Question: I have a table with rows and columns like this
'''
row1 1 2 3
row2 4
row3 5 6
'''
And this squence is repeated n number of times, this is shopping cart table for a single item.
I need to display the same table on the next page as summary of cart contents with all fields for a product on a single line in a table like this:
'''
row1 2 3 4 5 6
'''
So all fields need to be on one line and for 2nd item in cart on second line and so on.., first column (td) which is an img is to be removed, 4th, 5th and 6th one are input text fields, need to be converted to text label and on the same line as other fields of the item. I know I can get table contents with something like this: '$( "#id_of_table_clone" ).html( $( "#table_cart" ).html() );'
How do I go about customizing the row structure to add the columns with content from rows below?
Adding image of cart contents with 2 items, I want the 'business justification', 'start date' and 'end date' as columns headers and their contents as row content values all in one row with role and description.

this is the html for the cart table
'''
<table id="table_rolecart"class="table sortable" cellspacing="0" width="100%">
<thead>
<tr>
<th class="sorting" style="width: 5%" scope="col">
off
</th>
<th scope="col" style="width: 40%">
<span class="column-sort" >
<a href="#" title="Sort up" class="sort-up"></a>
<a href="#" title="Sort down" class="sort-down"></a>
</span>
Role
</th>
<th scope="col" style="width: 55%">
<span class="column-sort" >
<a href="#" title="Sort up" class="sort-up"></a>
<a href="#" title="Sort down" class="sort-down"></a>
</span>
Description
</th>
</tr>
</thead>
<tbody>
</tbody>
</table>
'''
And I inserts tbody items intothis table like externally from another table like this
'''
$("#table_newrole img.move-row").live("click", function() {
var tr = $(this).closest("tr").remove().clone();
tr.find("img.move-row")
.attr("src", "/gra/images/icons/fugue/cross-circle.png")
.attr("alt", "Remove");
$("#table_rolecart tbody").append(tr);
$("#table_rolecart tbody").append('<tr style="color:black"><td colspan="3">Business Justification: &nbsp;<input type="text" name="ar_businessjust" value="" id="ar_businessjust"></td></tr><tr style="color:black"><td colspan="2">Start Date: <input type="text" style="width:70px" name="ar_startdate" value="" id="ar_startdate"> </td><td colspan="1">End Date: <input type="text" style="width:70px" name="ar_enddate" value="" id="ar_enddate"></td></tr><tr style="height:8px"></tr>');
});
'''
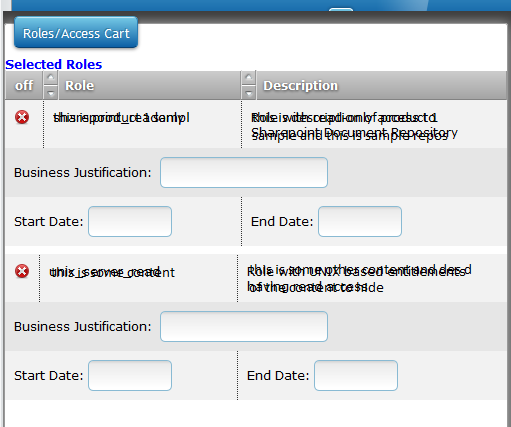
Answer: Well try the following, it creates table as you require:
TRY HERE: <URL>
'''
<html>
<head>
<script type="text/javascript" src="script/jquery-1.6.2.min.js"></script>
</head>
<body>
<table id="table_rolecart" class="table sortable" cellspacing="0" width="70%" border="1">
<thead>
<tr>
<th class="sorting" style="width: 5%" scope="col">off</th>
<th scope="col" style="width: 40%">
<span class="column-sort">
<a href="#" title="Sort up" class="sort-up"></a>
<a href="#" title="Sort down" class="sort-down"></a>
</span>Role</th>
<th scope="col" style="width: 55%">
<span class="column-sort">
<a href="#" title="Sort up" class="sort-up"></a>
<a href="#" title="Sort down" class="sort-down"></a>
</span>Description</th>
</tr>
</thead>
<tbody>
<tr style="color:black">
<td>X</td><td>Role 1</td><td>Description 1</td>
</tr>
<tr style="color:black">
<td colspan="3">Business Justification: &nbsp;<input type="text" name="ar_businessjust" value="business 1" id="ar_businessjust"></td>
</tr>
<tr style="color:black">
<td colspan="2">Start Date: <input type="text" style="width:70px" name="ar_startdate" value="sd1" id="ar_startdate"> </td>
<td colspan="1">End Date: <input type="text" style="width:70px" name="ar_enddate" value="ed1" id="ar_enddate"></td>
</tr>
<tr style="color:black">
<td>X</td><td>Role 2</td><td>Description 2</td>
</tr>
<tr style="color:black">
<td colspan="3">Business Justification: &nbsp;<input type="text" name="ar_businessjust" value="business 2" id="ar_businessjust"></td>
</tr>
<tr style="color:black">
<td colspan="2">Start Date: <input type="text" style="width:70px" name="ar_startdate" value="sd2" id="ar_startdate"> </td>
<td colspan="1">End Date: <input type="text" style="width:70px" name="ar_enddate" value="ed2" id="ar_enddate"></td>
</tr>
</tbody>
</table>
<table id="newTable" style="display:none">
<thead><th>item name</th><th>desc</th><th>business justification</th><th>start date</th><th>end date</th></thead>
<tbody></tbody>
</table>
<p>
<span id="createTable">create new table</span>
</p>
Supposing all the items are enclosed inside 'tbody' tags we can proceede as follows:
<script type="text/javascript">
$(function(){
$("#createTable").click(function(){
var ntr='',//to store html for new table row
rows=[],//to collect new rows
$tbl=$("#table_rolecart tbody"),//original table
l=$("tr", $tbl).length;//length of rows in original table's tbody section
var row, brow, drow;
for(var i=0;i<l;){
row=$("tr:eq("+i+")", $tbl);//row with item name
brow=row.next("tr");//row with business justification textbox
drow=brow.next("tr");//row with date textboxes
ntr='<tr><td>'+$("td:nth-child(2)",row).text()+'</td><td>' //add item name
+$("td:nth-child(3)",row).text()+'</td><td>'//add description
+$(brow).find("input#ar_businessjust").val()+'</td><td>' //add business just.
+$(drow).find("input#ar_startdate").val()+'</td><td>'//start date
+$(drow).find("input#ar_enddate").val()+'</td></tr>';//end date
rows.push(ntr);
i+=3;//we have traversed 3 rows so next one should be current + 3
}
$("#newTable tbody").append(rows.join(''));
$("#newTable").show();
});
});
</script>
</body>
</html>
'''